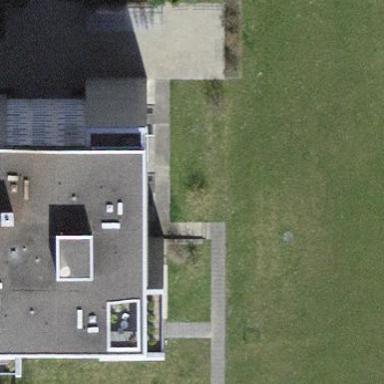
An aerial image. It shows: Building.